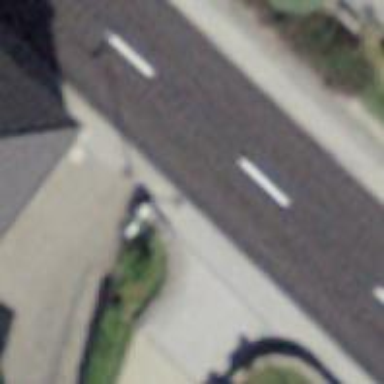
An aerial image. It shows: Primary highway with asphalt surface and designated cycle lane.